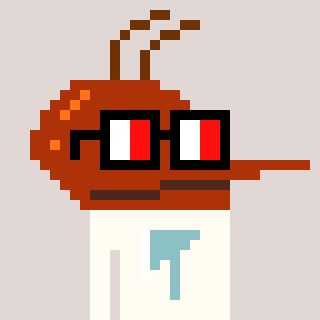
a pixel art character with square glasses with black frames and red eyes, a mosquito-shaped head and a grayscale-colored body on a warm background